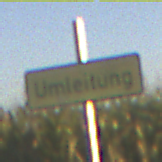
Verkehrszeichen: Umleitungsankuendigung
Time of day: SunriseSunset
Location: Outdoor (RoadRail)
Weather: Clear
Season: NotSpecified
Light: Natural